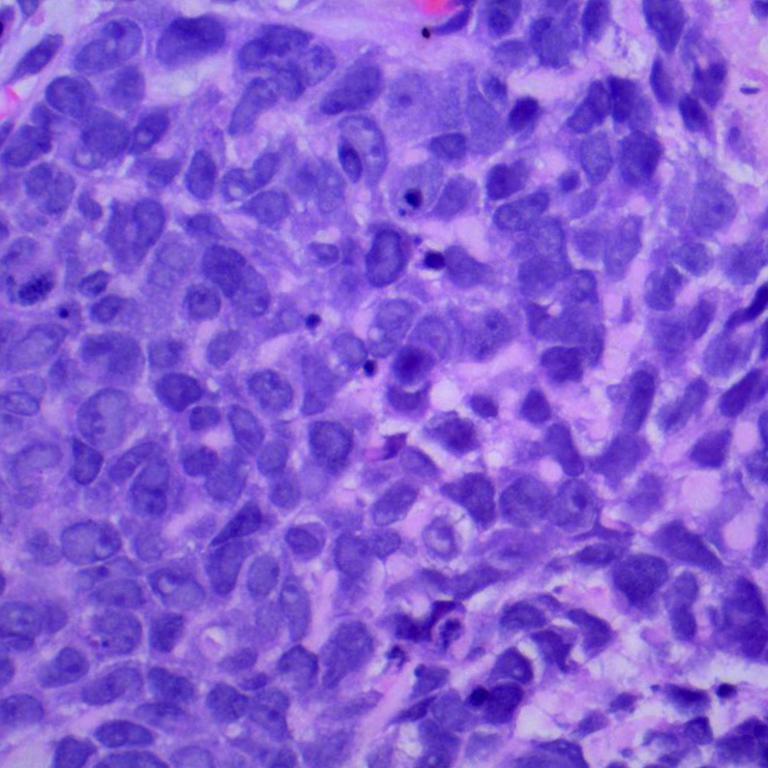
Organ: lung
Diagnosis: squamous carcinomas